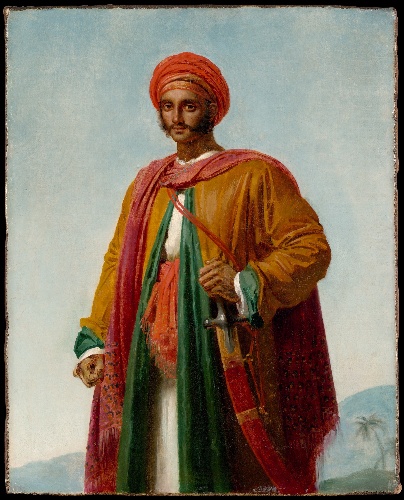
Title: Study for "Portrait of an Indian"
Artist: Anne Louis Girodet-Trioson
Artist bio: French, Montargis 1767–1824 Paris
Date: ca. 1807
Object type: Painting
Classification: Paintings
Medium: Oil on canvas
Dimensions: 16 x 12 7/8 in. (40.6 x 32.7 cm)
Department: European Paintings
Credit line: Purchase, Gift of Joanne Toor Cummings, by exchange, 1997
Accession year: 1997
Repository: Metropolitan Museum of Art, New York, NY
Tags: Swords|Men|Portraits|Orientalist